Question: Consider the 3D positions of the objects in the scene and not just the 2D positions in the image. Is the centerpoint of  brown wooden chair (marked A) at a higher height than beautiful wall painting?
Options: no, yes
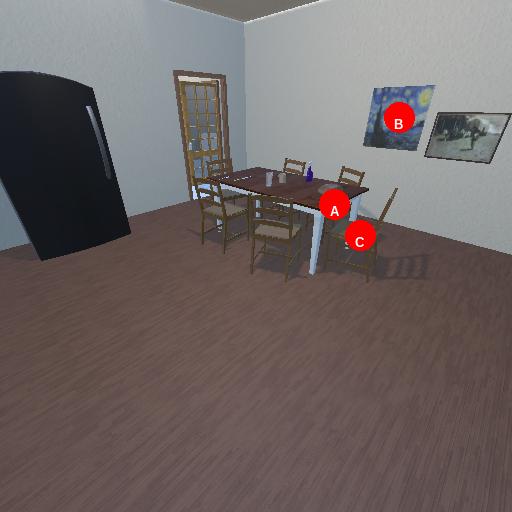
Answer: no